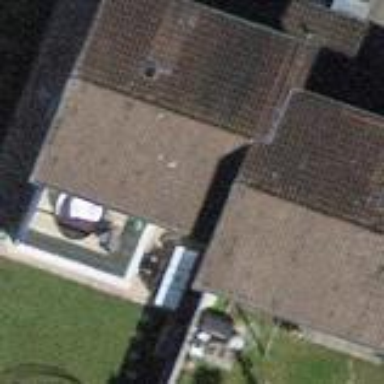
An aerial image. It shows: Building with tile roof.